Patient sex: F
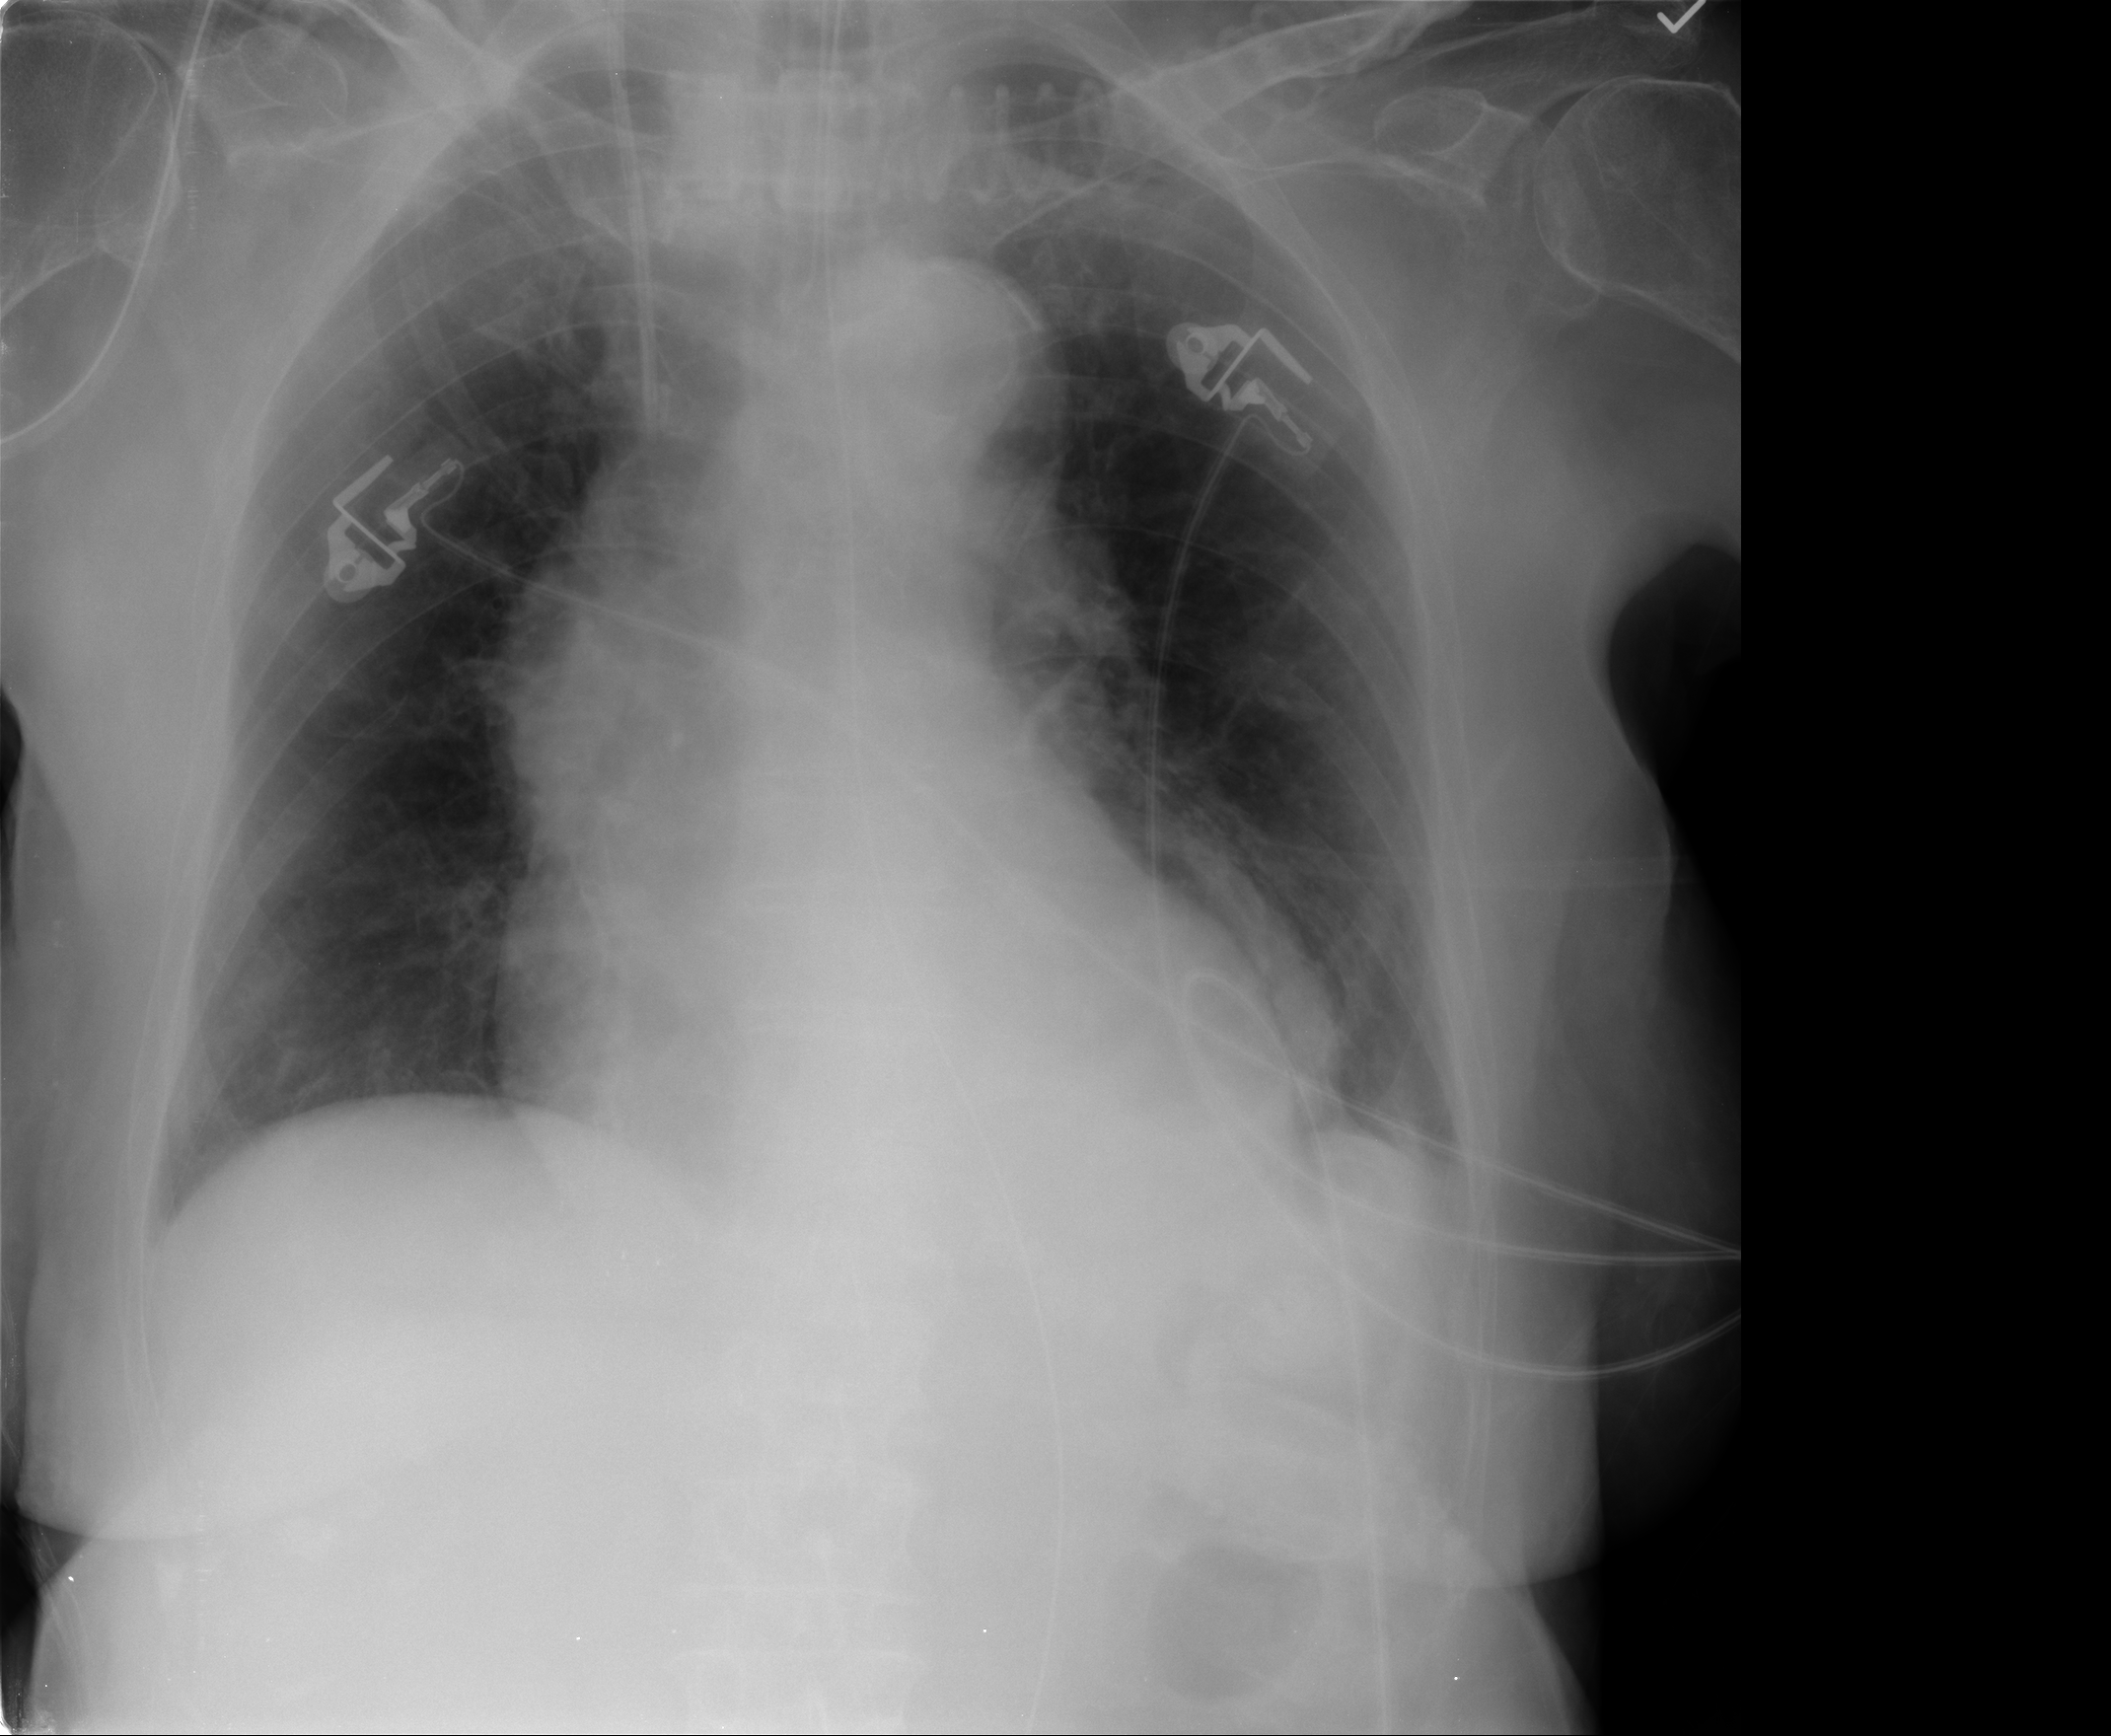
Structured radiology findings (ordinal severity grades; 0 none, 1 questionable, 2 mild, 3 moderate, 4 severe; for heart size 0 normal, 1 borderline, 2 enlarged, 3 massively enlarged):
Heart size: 2
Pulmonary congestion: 2
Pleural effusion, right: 0
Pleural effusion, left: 0
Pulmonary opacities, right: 0
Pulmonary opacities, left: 1
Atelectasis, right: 0
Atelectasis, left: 2